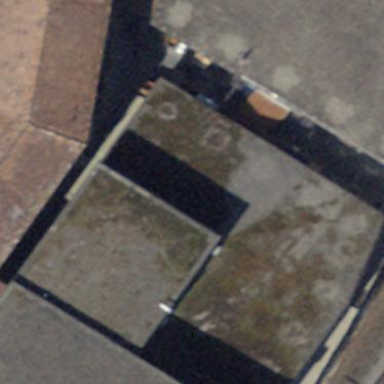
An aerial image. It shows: Industrial building.